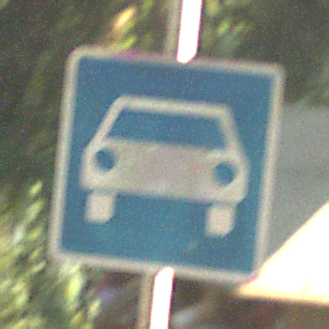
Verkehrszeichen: Kraftfahrstrasse
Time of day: SunriseSunset
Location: Outdoor (Suburban)
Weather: Clear
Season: NotSpecified
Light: Natural